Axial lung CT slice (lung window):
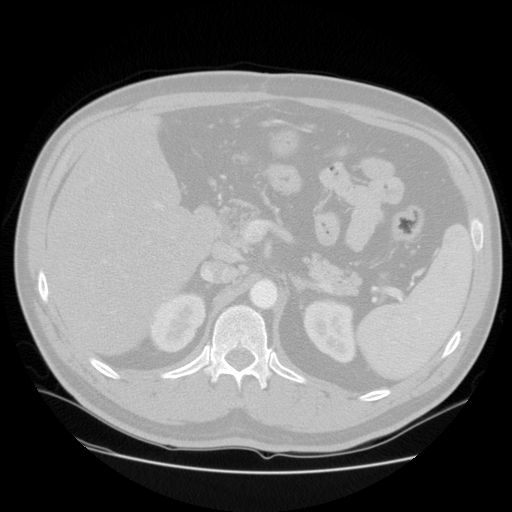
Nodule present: no